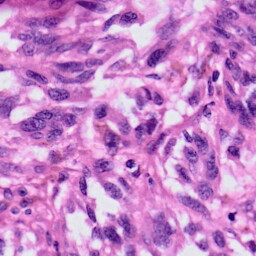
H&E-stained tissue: Skin